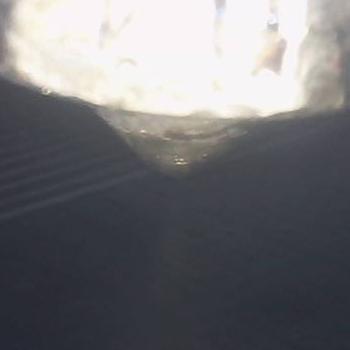
Flow rate: 42%